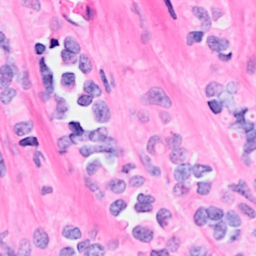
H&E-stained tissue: Breast